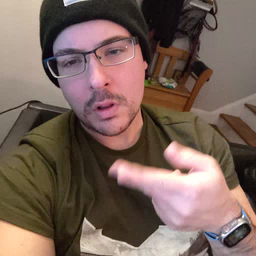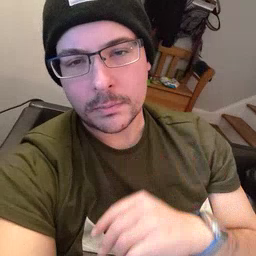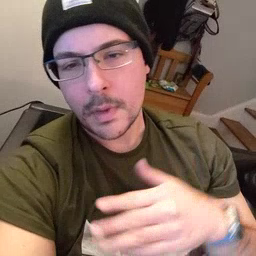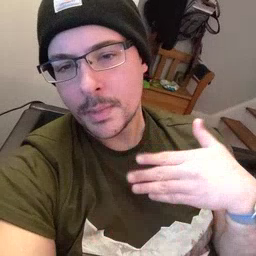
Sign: happy